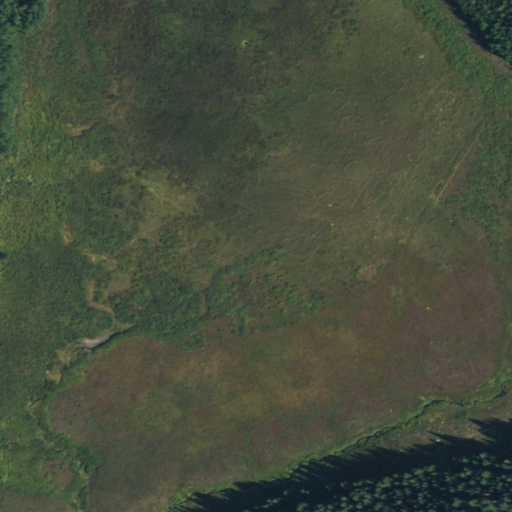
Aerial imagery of plain(s) in Colorado named Triangle Park containing herbaceous wetlands, pasture, shrub, evergreen forest, woody wetlands, mixed forest, and deciduous forest